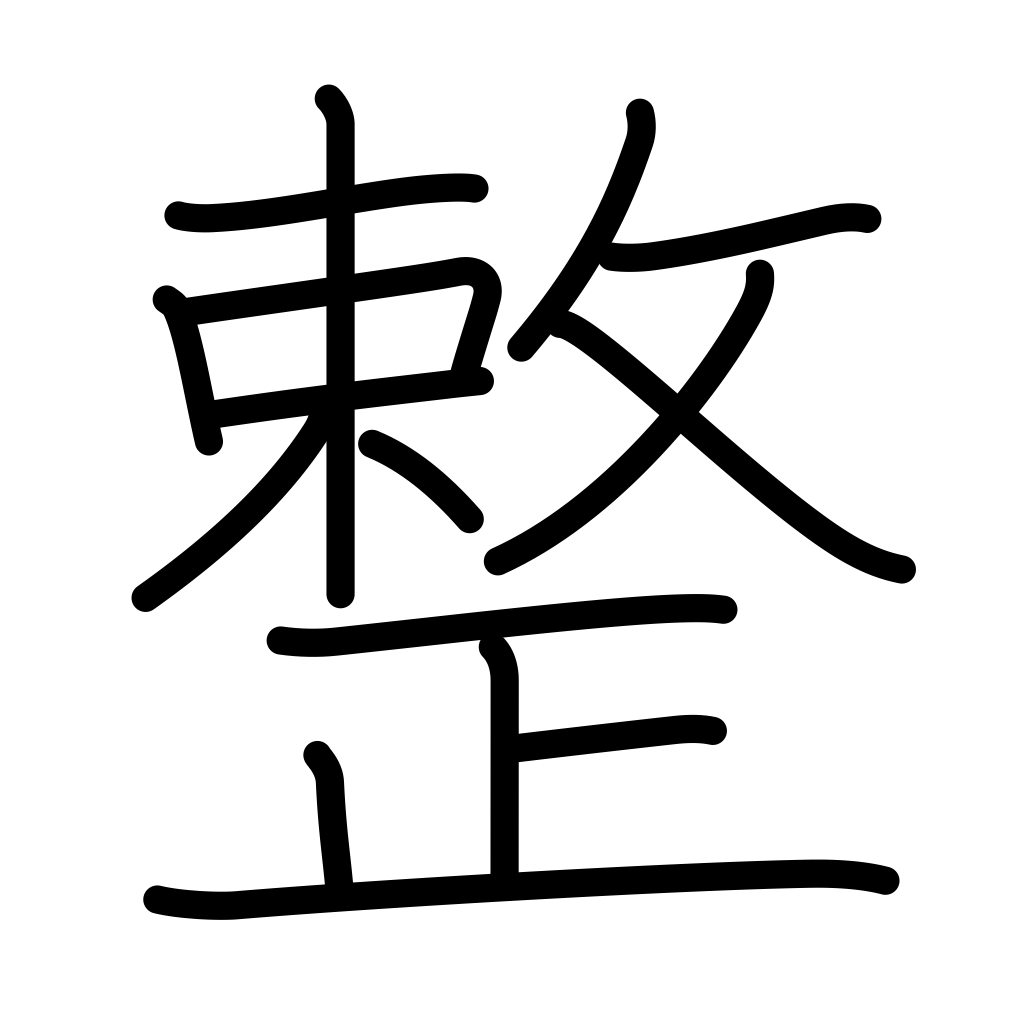
Meaning: organize, arranging, tune, tone, meter